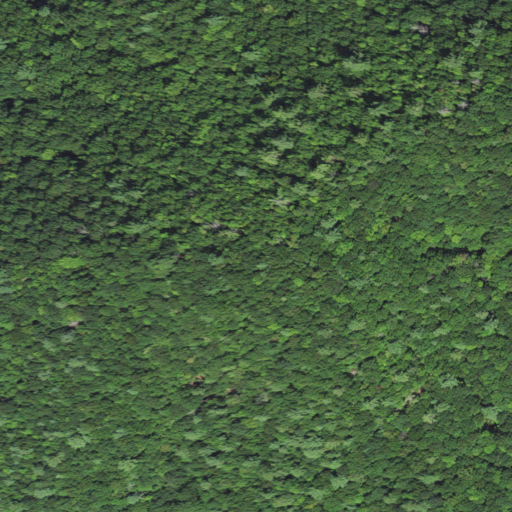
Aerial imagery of mountain in North Carolina named Graveyard High Top containing mixed forest, deciduous forest, and evergreen forest